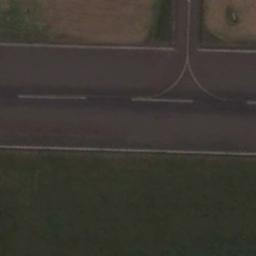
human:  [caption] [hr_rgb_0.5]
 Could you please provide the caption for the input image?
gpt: The runway goes through the lawn and another small road connects to the runway .

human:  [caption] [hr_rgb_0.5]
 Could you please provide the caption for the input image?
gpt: The runway is surrounded by grass .

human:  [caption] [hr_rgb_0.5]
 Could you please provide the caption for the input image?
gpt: There is a green lawn next to the runway, And there are white dashes on the runway .

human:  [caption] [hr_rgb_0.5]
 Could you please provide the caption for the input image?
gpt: The runway is on the grass next to the bare land .

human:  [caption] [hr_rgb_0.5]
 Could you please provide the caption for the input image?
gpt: There are some green lawns beside the runway .